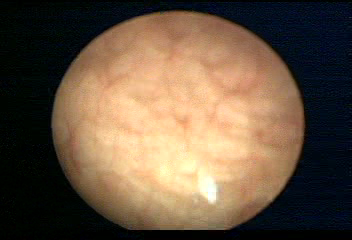
Modality: WLC
Class: Normal mucosa
Bladder cancer association: No